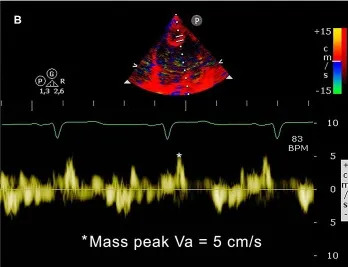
The TDI-derived LV mass peak Va was 5 cm/s, as depicted in panel (B). LA, left atrium; LV, left ventricular/left ventricle; TDI, tissue Doppler imaging; RA, right atrium; RV, right ventricle; Va, antegrade velocity.
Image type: radiology (ultrasound)